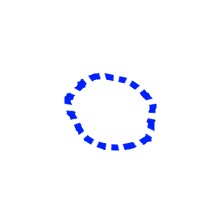
Shape: circle